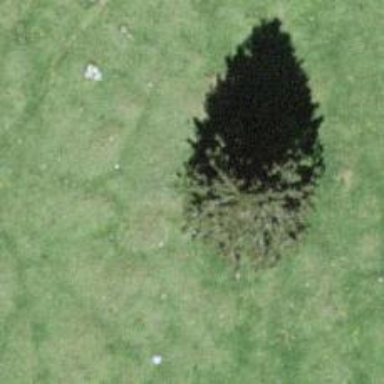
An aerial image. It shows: Needle-leaved tree in its natural environment.